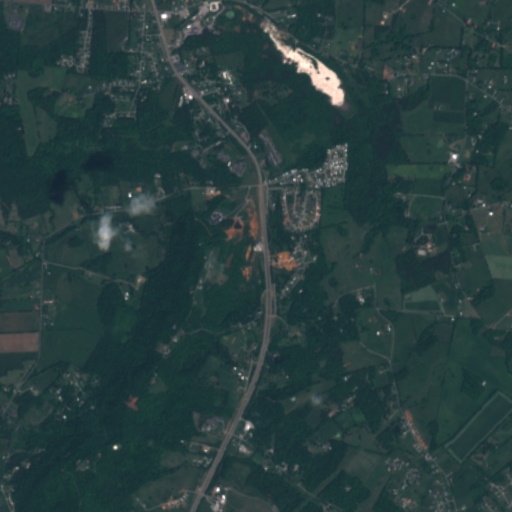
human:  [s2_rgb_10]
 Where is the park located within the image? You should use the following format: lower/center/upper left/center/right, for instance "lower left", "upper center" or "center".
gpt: The park is located in the lower left of the image.
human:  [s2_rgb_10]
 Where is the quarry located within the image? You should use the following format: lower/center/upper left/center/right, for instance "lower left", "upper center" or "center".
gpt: The quarry is located in the upper right of the image.
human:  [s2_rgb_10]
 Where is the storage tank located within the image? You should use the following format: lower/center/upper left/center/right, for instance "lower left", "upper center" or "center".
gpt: The storage tank is located in the lower left of the image.
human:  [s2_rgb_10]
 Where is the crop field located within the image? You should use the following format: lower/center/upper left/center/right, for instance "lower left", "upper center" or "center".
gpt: There is no crop field in the image.